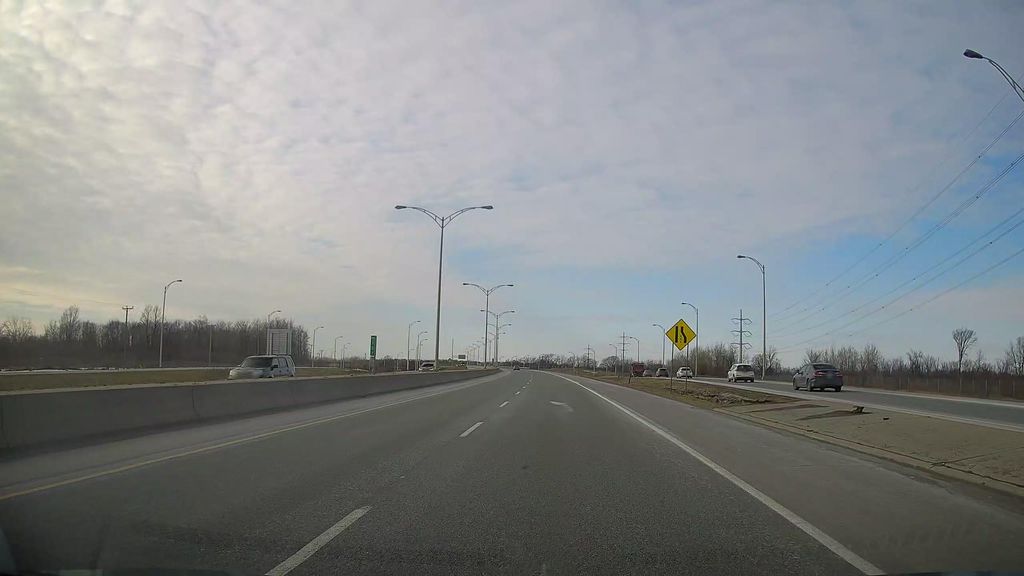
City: montreal